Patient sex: F
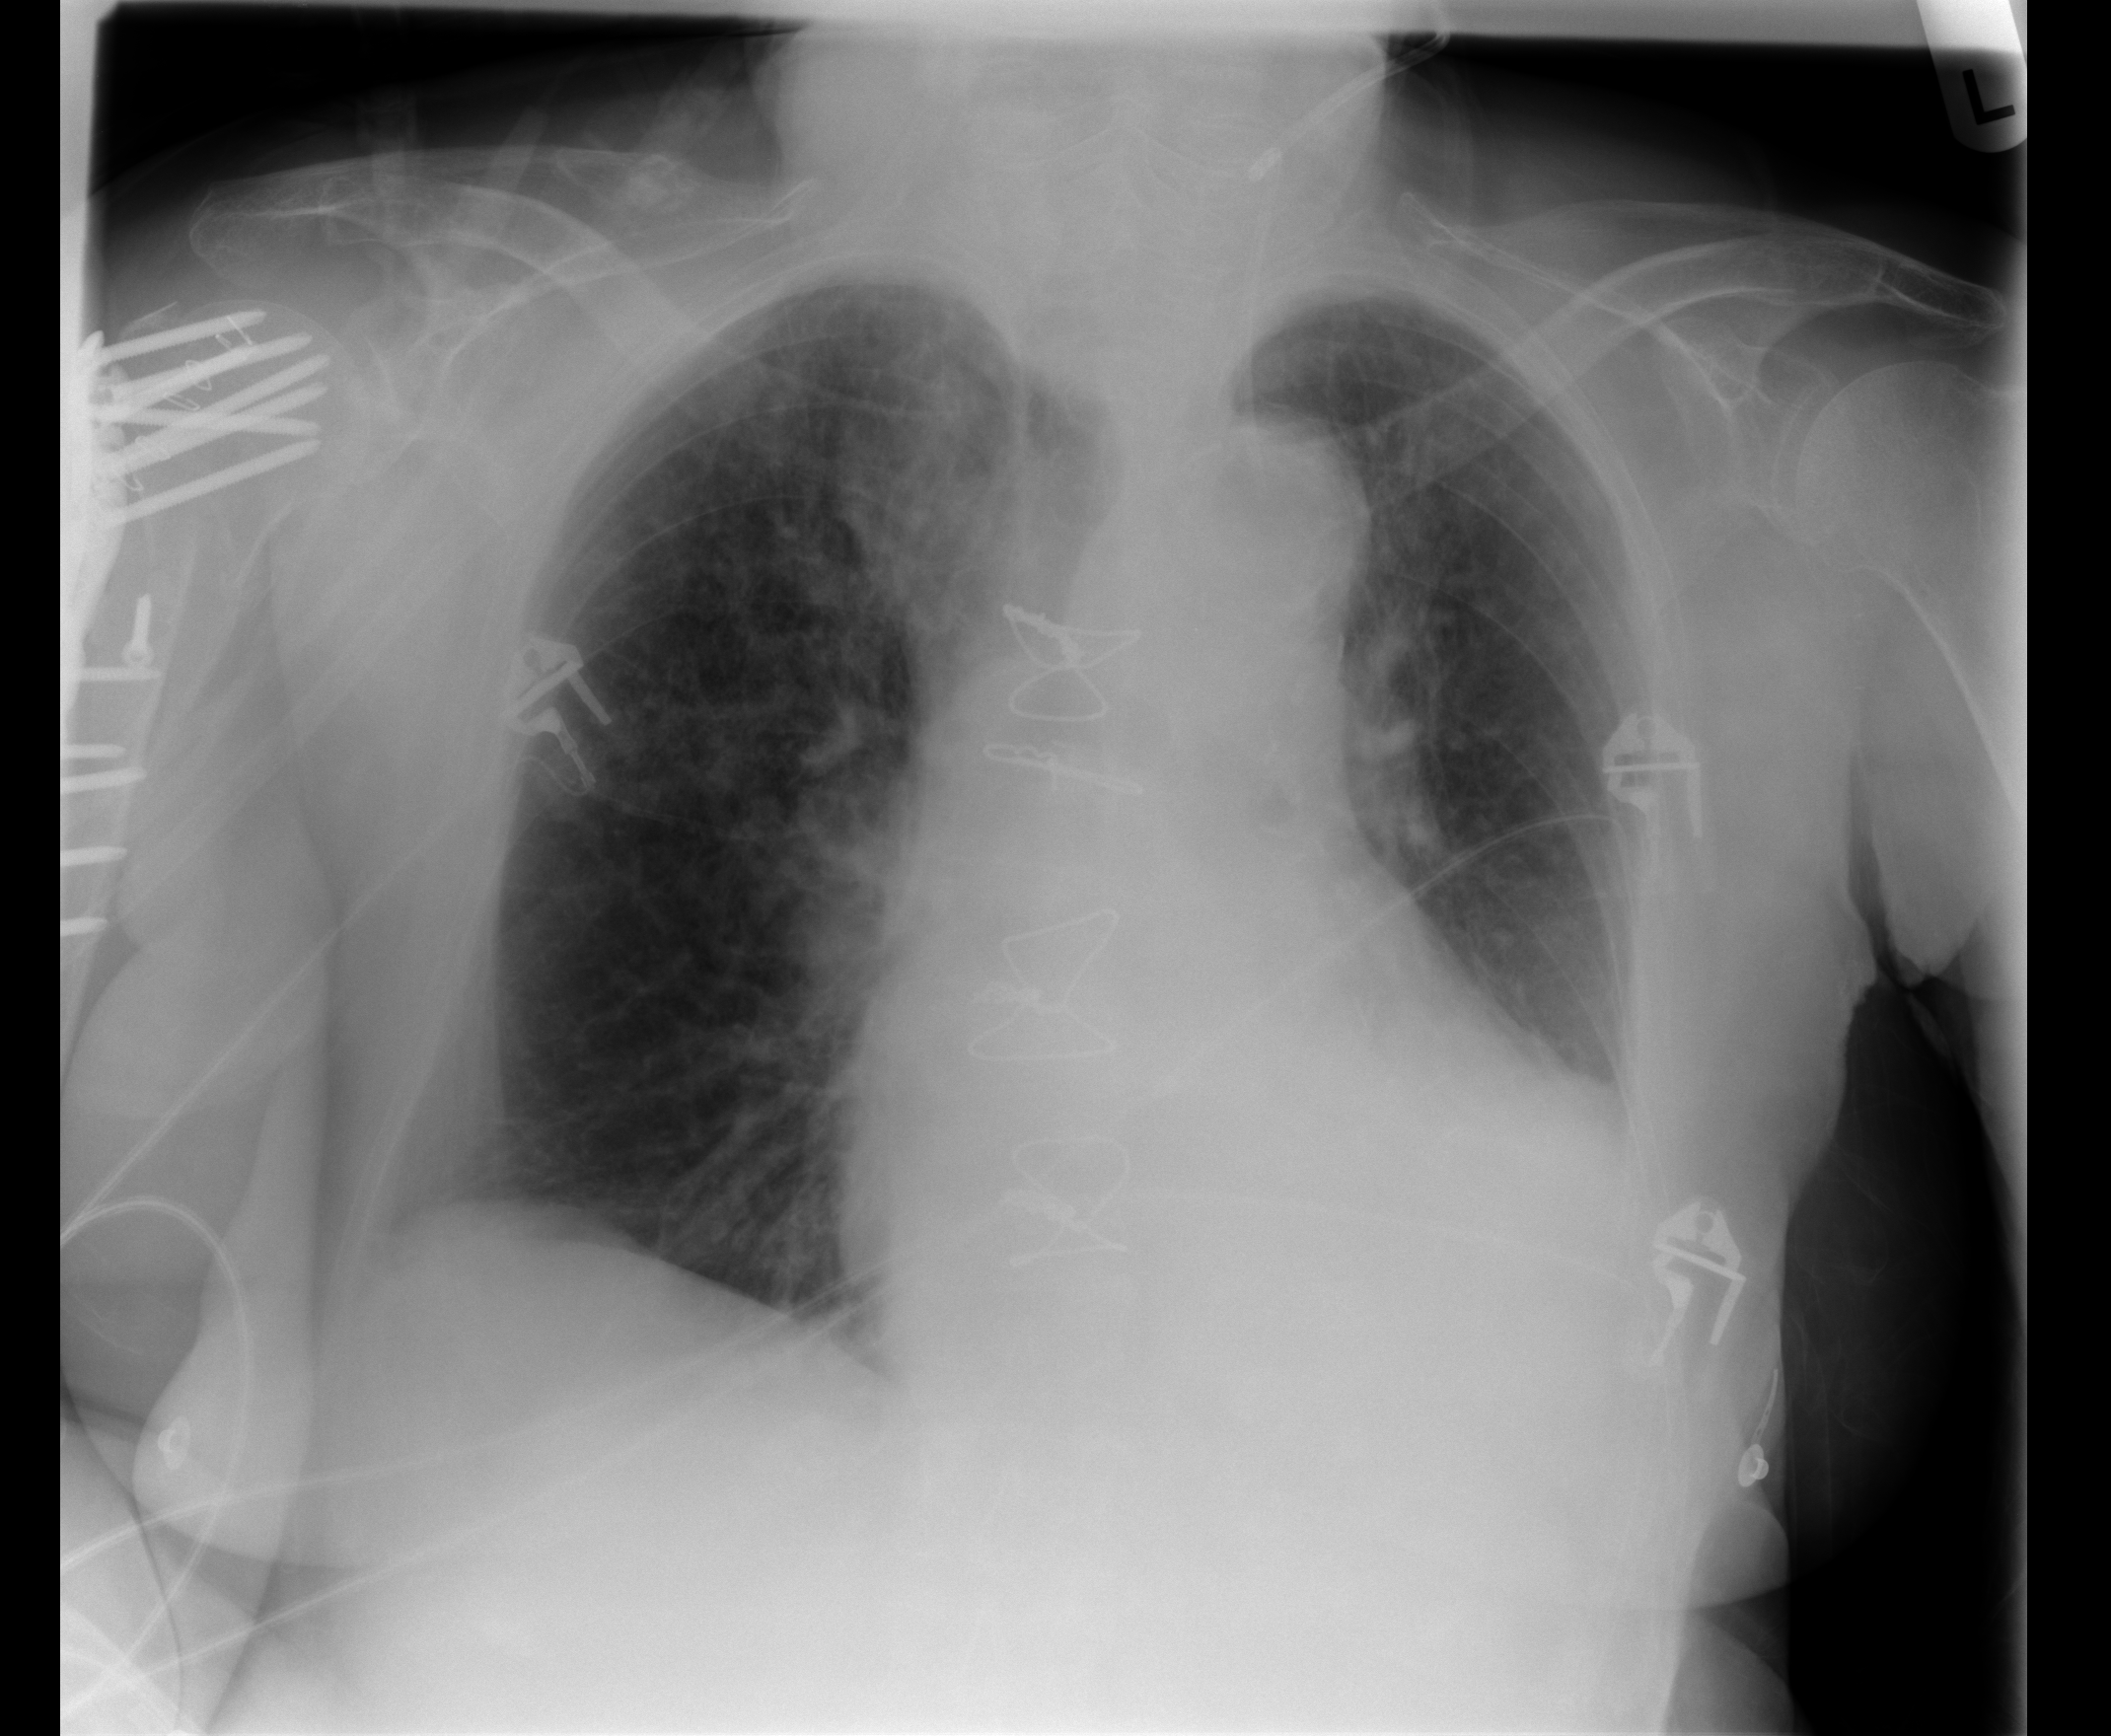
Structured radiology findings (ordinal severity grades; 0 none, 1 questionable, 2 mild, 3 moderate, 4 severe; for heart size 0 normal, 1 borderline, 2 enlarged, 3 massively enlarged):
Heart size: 2
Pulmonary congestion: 2
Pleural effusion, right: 1
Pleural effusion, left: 0
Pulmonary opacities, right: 2
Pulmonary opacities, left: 0
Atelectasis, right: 2
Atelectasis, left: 2